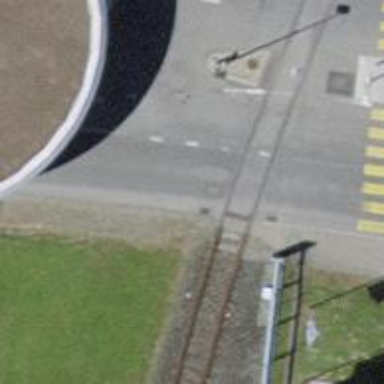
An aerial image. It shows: Railway level crossing.